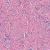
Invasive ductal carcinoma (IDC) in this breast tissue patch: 0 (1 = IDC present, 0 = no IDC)